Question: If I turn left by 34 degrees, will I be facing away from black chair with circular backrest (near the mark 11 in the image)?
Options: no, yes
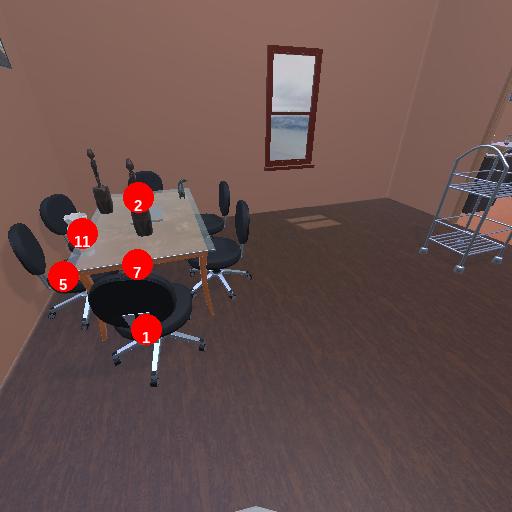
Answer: no